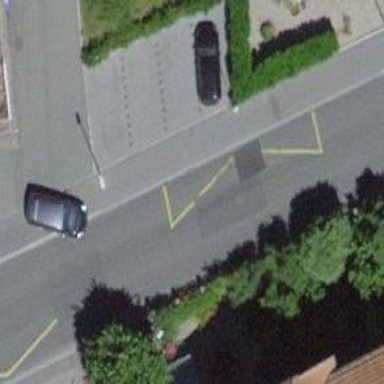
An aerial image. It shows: Bus stop with platform for public transport.